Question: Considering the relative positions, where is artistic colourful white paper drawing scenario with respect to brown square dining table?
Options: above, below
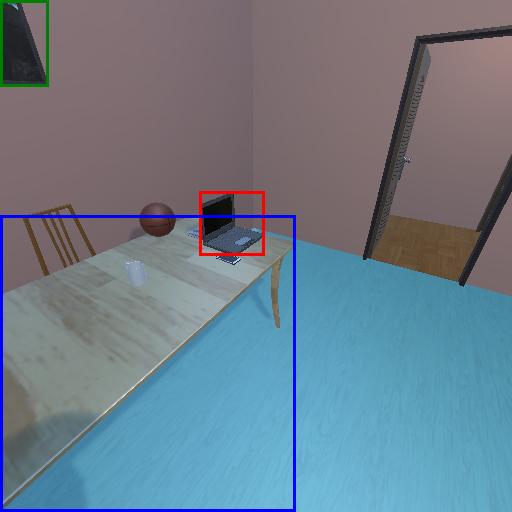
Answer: above